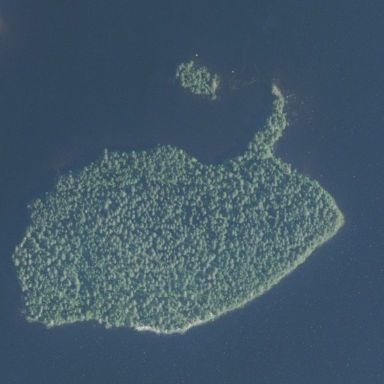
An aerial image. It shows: Islet.